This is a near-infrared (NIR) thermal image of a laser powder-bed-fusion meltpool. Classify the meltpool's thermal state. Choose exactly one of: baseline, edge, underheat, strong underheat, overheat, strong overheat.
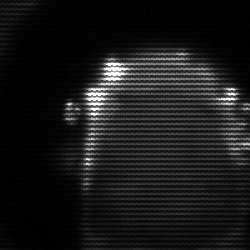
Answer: baseline